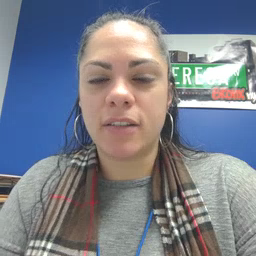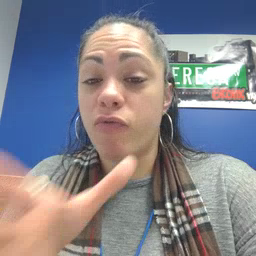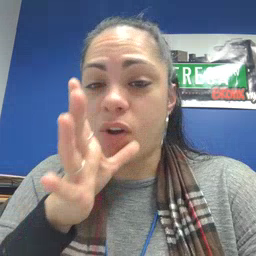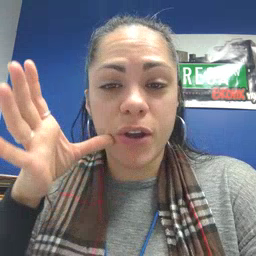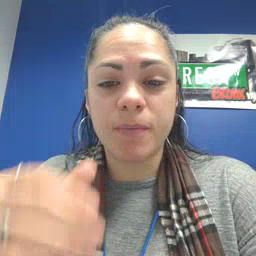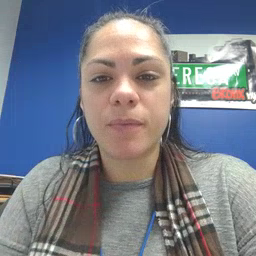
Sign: farm